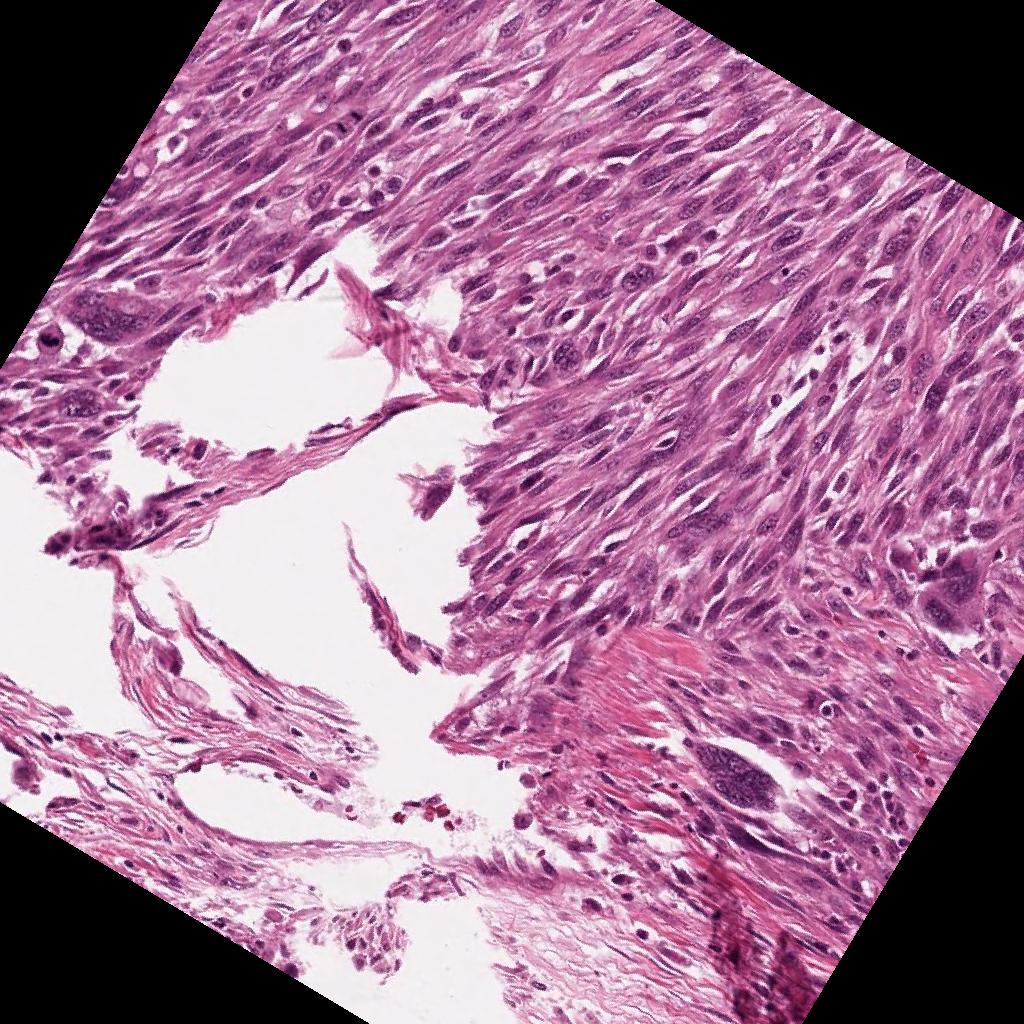
Label: Viable